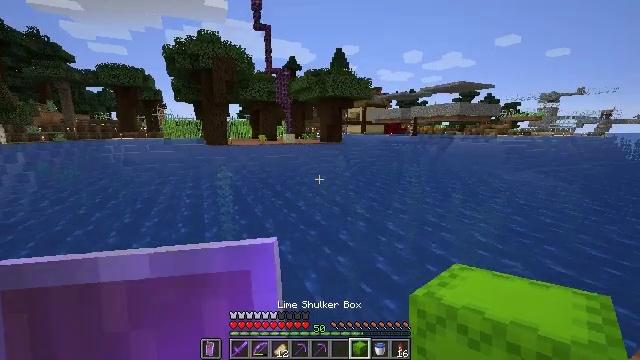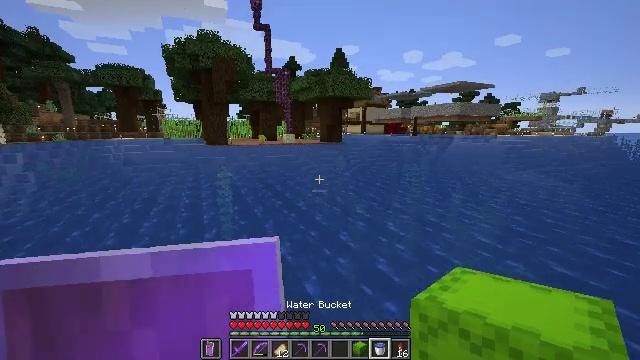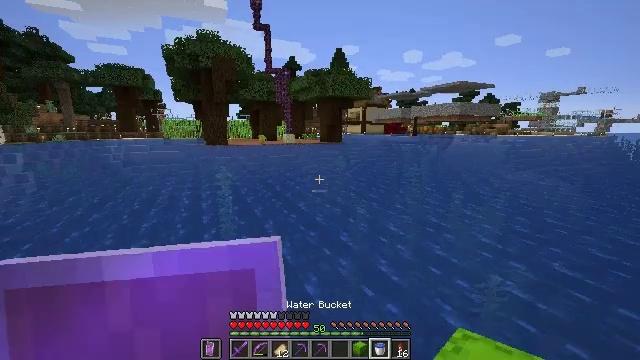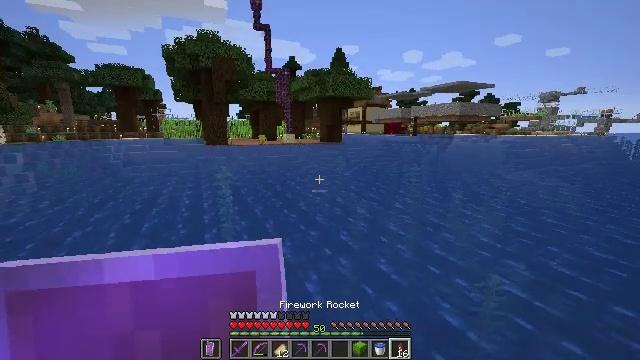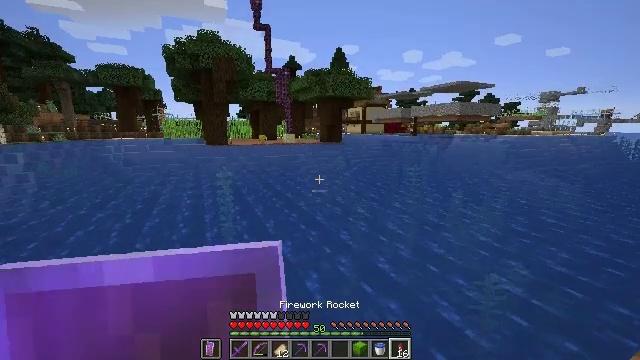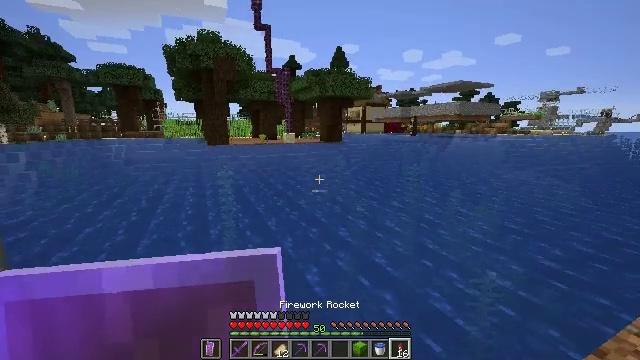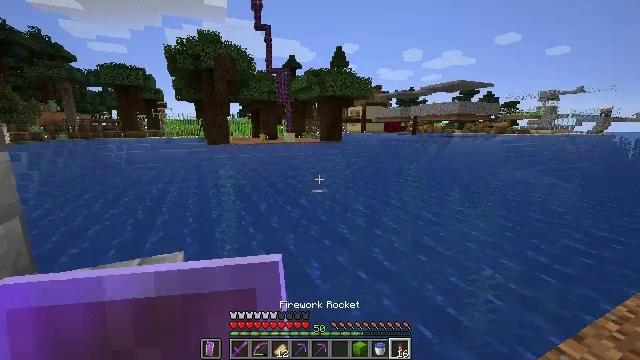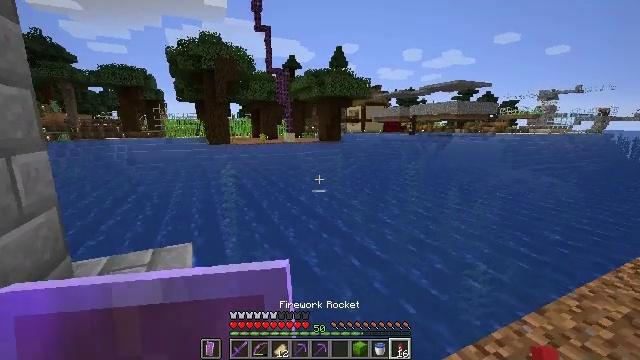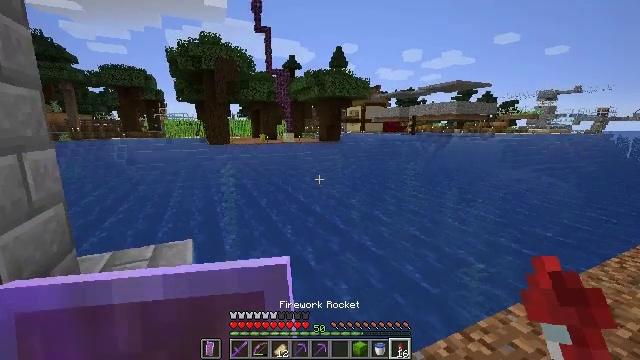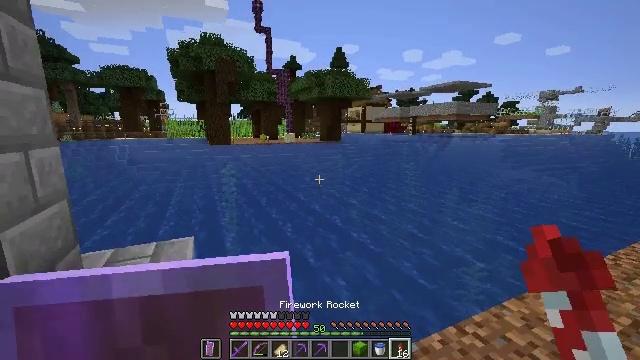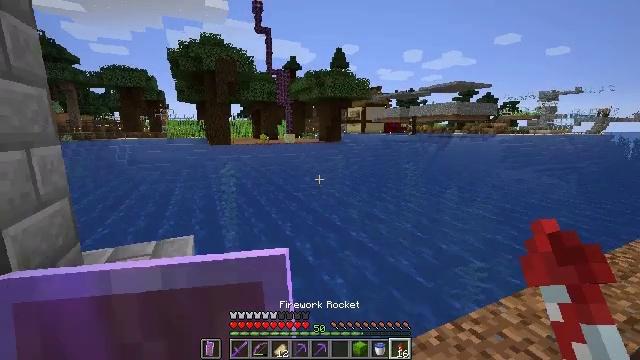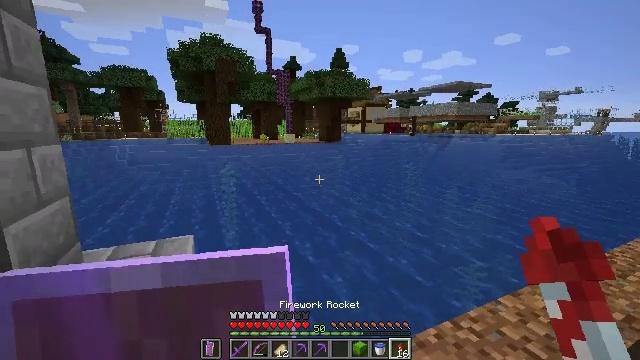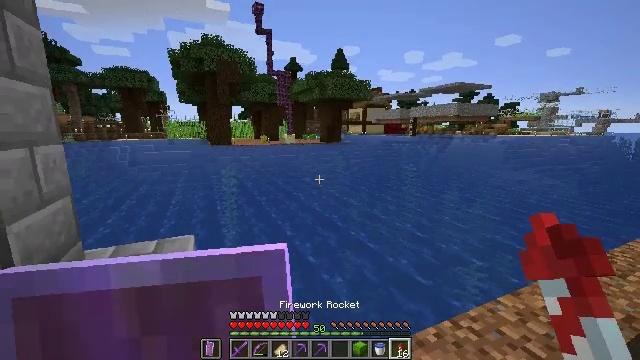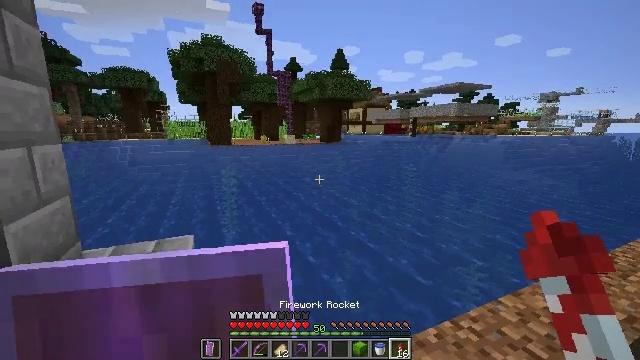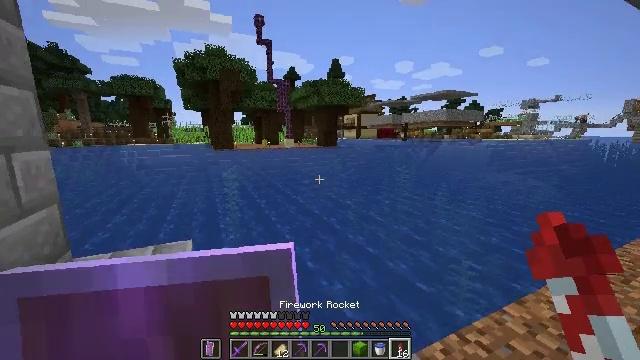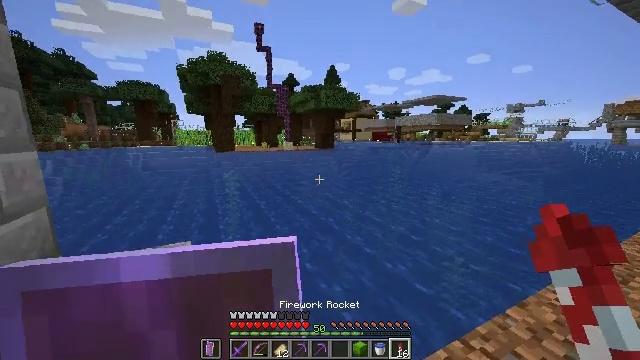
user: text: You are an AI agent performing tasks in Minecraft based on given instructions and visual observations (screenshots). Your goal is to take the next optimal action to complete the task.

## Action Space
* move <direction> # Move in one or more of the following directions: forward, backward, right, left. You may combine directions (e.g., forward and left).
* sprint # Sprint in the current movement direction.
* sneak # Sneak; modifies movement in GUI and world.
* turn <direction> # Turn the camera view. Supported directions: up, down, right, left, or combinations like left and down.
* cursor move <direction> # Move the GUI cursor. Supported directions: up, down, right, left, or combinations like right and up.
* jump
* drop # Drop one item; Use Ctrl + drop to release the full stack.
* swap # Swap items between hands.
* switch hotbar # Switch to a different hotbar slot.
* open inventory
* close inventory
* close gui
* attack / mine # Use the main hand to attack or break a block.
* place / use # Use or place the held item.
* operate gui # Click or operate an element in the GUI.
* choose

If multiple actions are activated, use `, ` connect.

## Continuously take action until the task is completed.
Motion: motion action
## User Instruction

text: Break the shulker box to collect it.
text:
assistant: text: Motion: no_op
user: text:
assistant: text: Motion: no_op
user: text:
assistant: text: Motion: move back
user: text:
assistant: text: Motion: move back
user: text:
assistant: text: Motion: move back
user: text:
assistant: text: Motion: move back
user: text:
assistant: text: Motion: move back
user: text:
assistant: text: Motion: no_op
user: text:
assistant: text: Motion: no_op
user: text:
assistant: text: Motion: no_op
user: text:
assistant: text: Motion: no_op
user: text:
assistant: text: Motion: sprint
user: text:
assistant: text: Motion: move forward, sprint
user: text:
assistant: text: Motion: move forward, sprint
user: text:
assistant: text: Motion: move forward, sprint
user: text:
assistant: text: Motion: move forward, sprint, turn right and up
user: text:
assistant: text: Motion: move forward, sprint, turn right, jump
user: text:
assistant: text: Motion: move forward, sprint, jump
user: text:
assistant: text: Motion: move forward, sprint, jump
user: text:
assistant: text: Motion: move forward, sprint, turn up, jump
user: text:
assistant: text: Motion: move forward, sprint, turn up, jump
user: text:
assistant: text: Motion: move forward, sprint, turn right and up, jump
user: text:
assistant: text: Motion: move forward, sprint, turn right and up
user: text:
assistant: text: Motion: move forward, sprint, turn right and up, jump
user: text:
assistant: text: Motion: move forward, sprint, turn right and up, jump
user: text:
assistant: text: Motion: move forward, sprint, use / place, jump
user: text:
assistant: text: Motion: move forward, sprint, use / place, jump
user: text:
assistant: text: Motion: move forward, sprint, use / place, jump
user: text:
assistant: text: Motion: move forward, sprint, jump
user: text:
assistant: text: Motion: move forward, sprint, jump